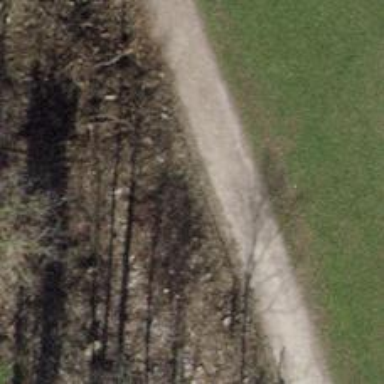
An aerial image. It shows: Brown bench in the vicinity.